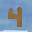
Label: 4